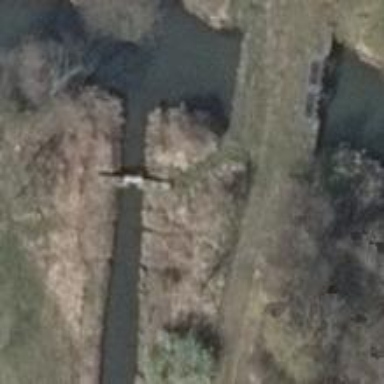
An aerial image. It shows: Weir in waterway.